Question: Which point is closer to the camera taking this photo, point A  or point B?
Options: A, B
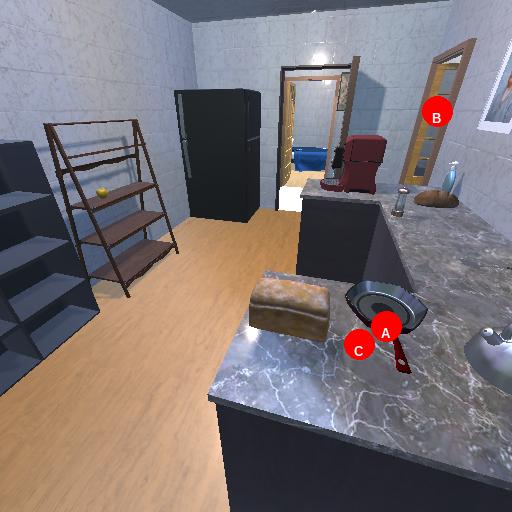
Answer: A